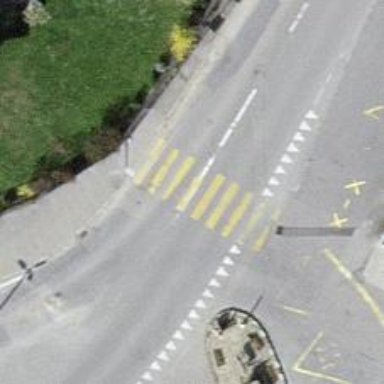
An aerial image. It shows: Zebra crossing on the road.